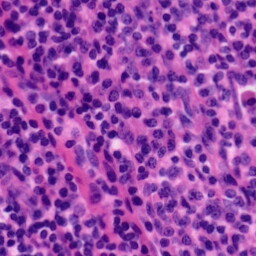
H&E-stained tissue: Tonsil